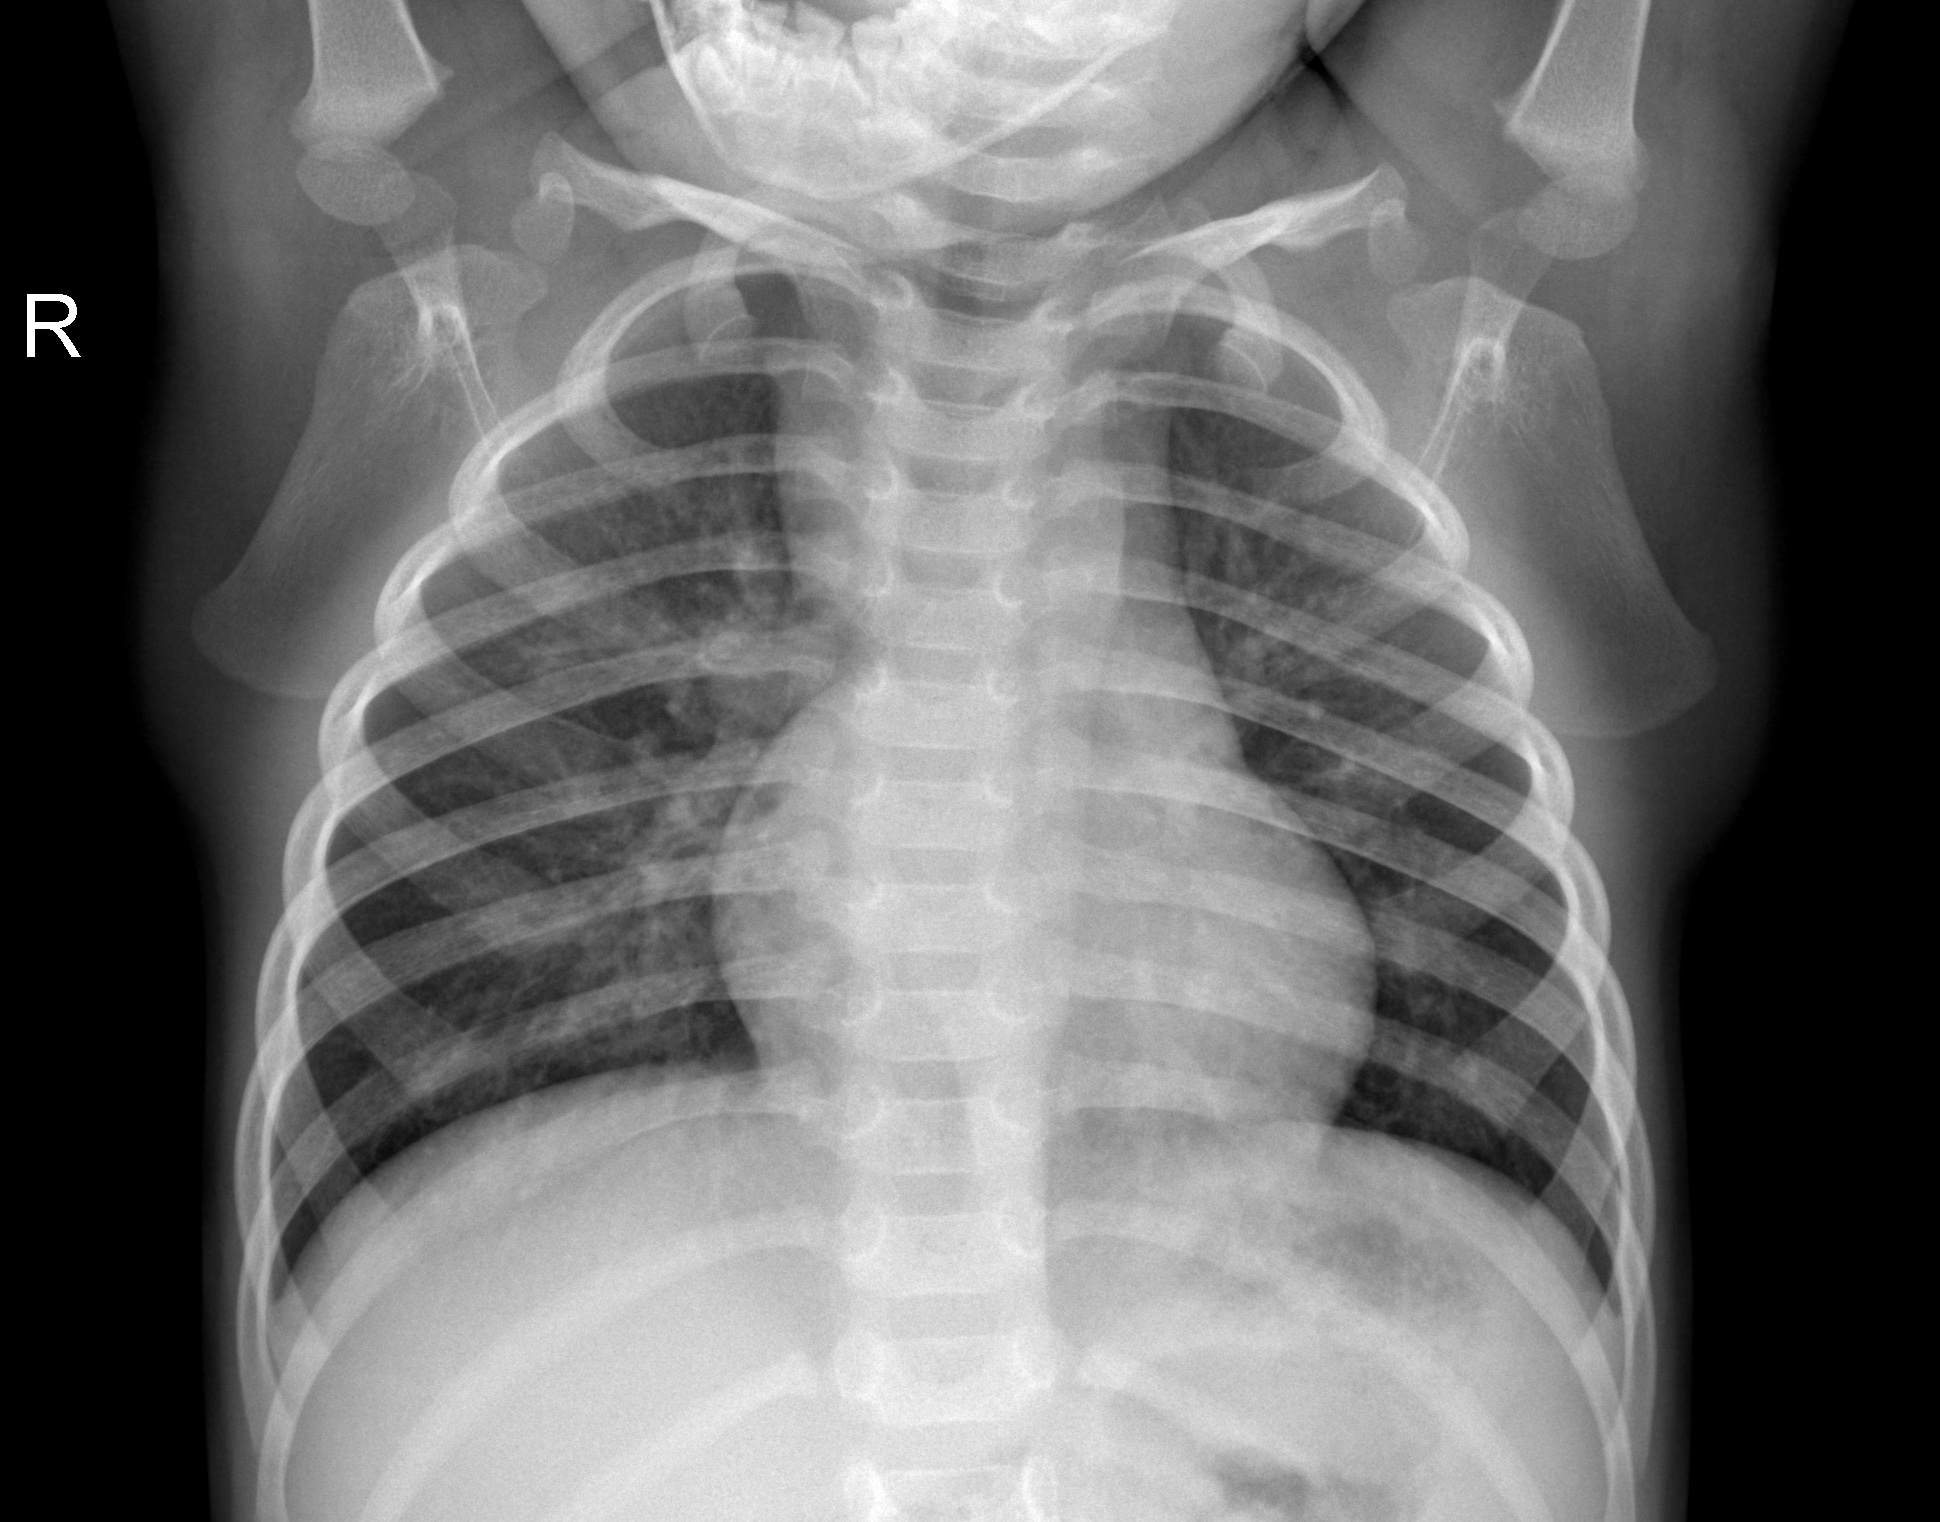
Diagnosis: NORMAL